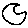
Label: moon